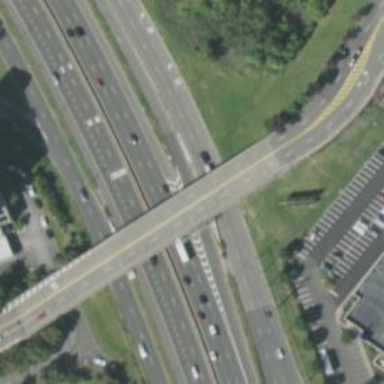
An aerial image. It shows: Urban freeway or expressway trunk highway.